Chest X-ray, PA view. Patient: 56 years old, sex M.
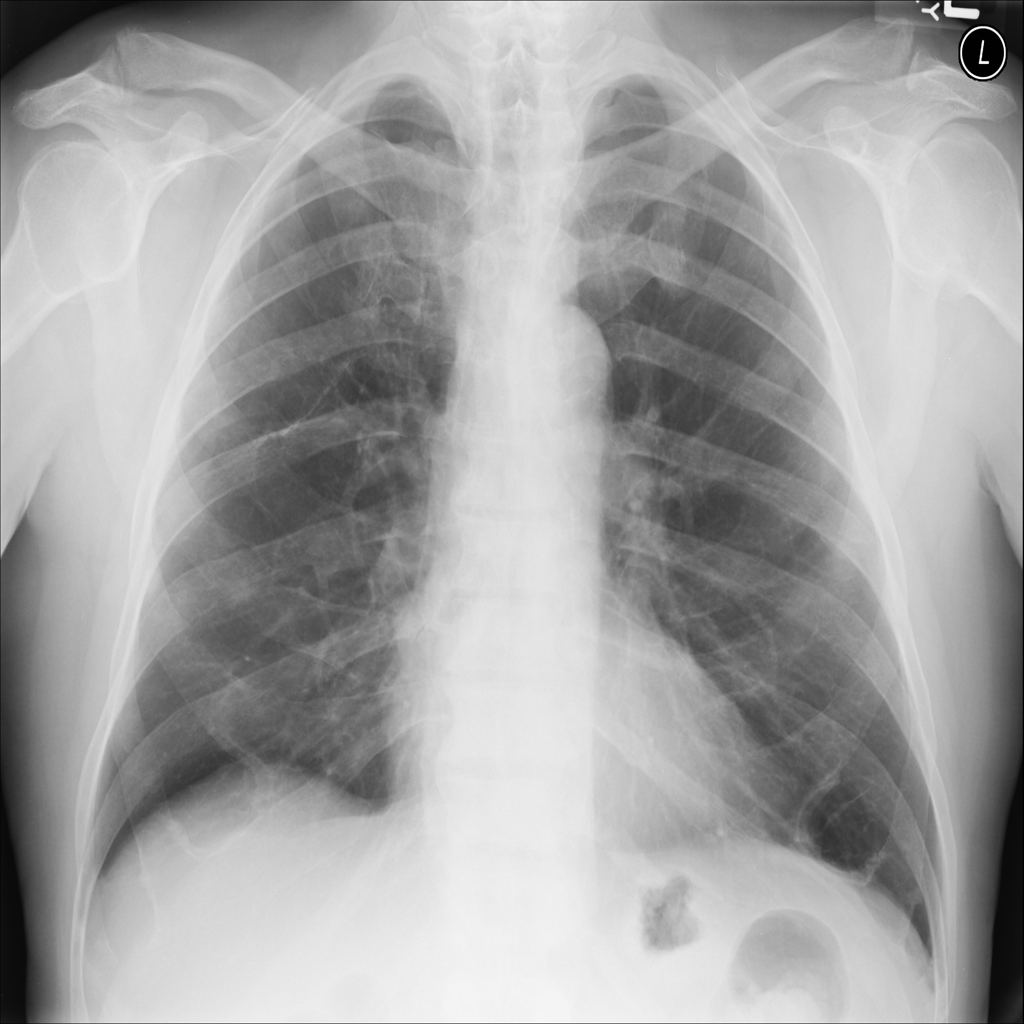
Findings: No Finding